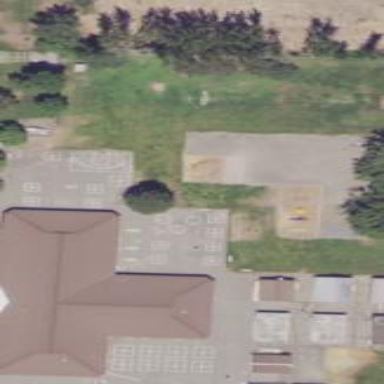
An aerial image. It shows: Schoolyard designated as leisure land.